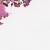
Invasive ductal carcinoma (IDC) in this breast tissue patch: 0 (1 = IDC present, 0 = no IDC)